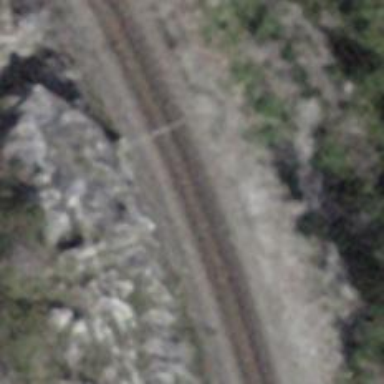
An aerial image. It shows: Narrow-gauge railway with single track. The railway is electrified with contact line.